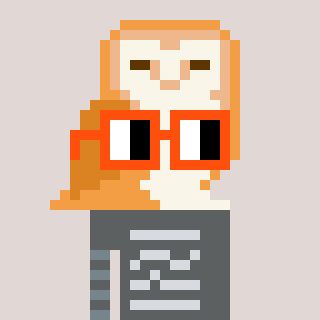
a pixel art character with square orange glasses, a owl-shaped head and a grayscale-colored body on a warm background